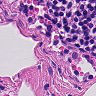
Metastatic tissue present: no